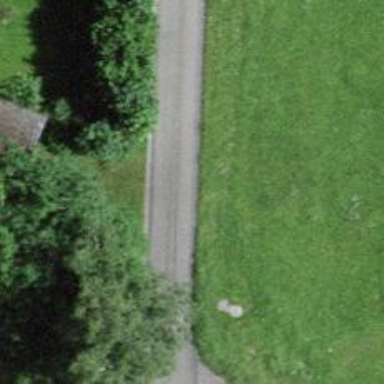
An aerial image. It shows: Bench.